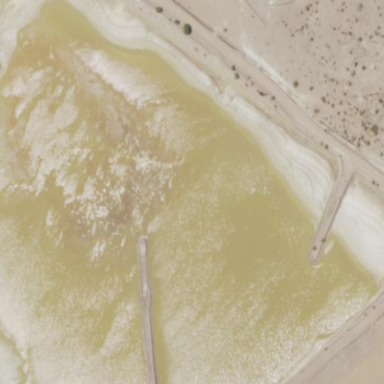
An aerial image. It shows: Tailings reservoir basin.